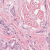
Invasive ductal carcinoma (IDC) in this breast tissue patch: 1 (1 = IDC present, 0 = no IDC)